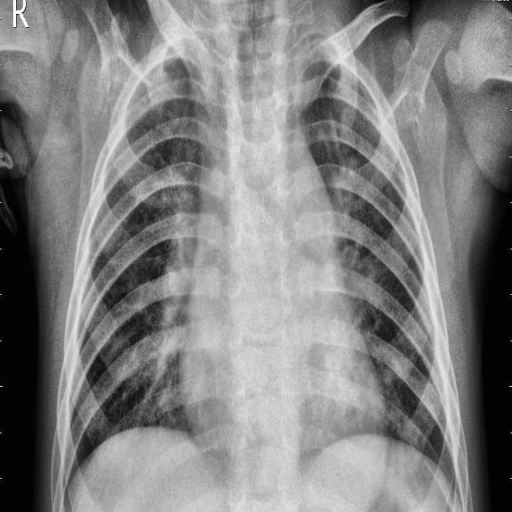
Finding: PNEUMONIA